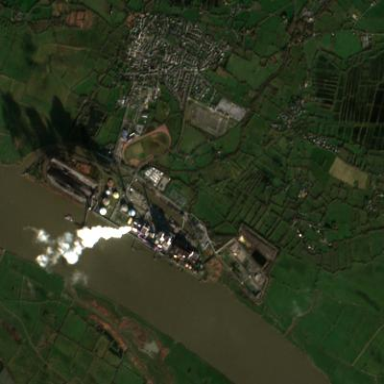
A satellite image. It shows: Industrial area with coal-powered plant.